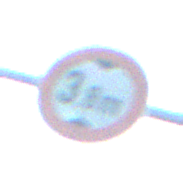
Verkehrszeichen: TatsaechlicheHoehe
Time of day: MorningAfternoon
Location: Outdoor (RoadRail)
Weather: Clear
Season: NotSpecified
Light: Natural